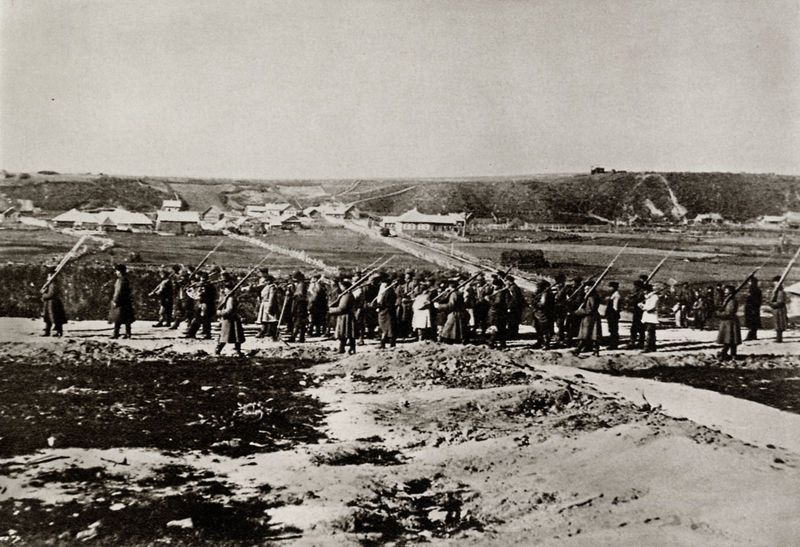
Titel: Sträflinge werden zu dem Posten Aleksandrowsk auf Sachalin geführt
Künstler: Anton Tschechow
Schlagwörter: dunkel, himmel, schatten, weiß, frauen, landschaft, menschen, stadt, grau, hell, licht, männer, schwarz, straße, dach, gras, haus, schnee, weg, wiese, mützen, arm, kleidung, tragen, ebene, erde, feld, felder, horizont, häuser, hügel, sonne, wege, land, mantel, arbeit, bauern, ort, übung, ernte, lehm, russland, düne, dünen, hang, zug, dorf, dächer, winter, amerika, schutt, böschung, gewalt, krieg, schlacht, soldaten, einheit, äcker, foto, fotografie, ortschaft, photographie, links, schwarz weiß, militär, uniform, uniformen, waffen, stöcke, mäntel, reihe, schlange, schlamm, armee, marsch, photo, gewehr, trupp, karg, krieger, richtung, siedlung, lanzen, speer, speere, gewehre, bode, marschieren, aufnahme, fot, infanterie, präsentieren, lager, parzellen, schwrzweiß, truppe, prärie, exerzieren, black, maschieren, excerzieren, d, mashiren, rockl, gewehe, truppenübungsplatz